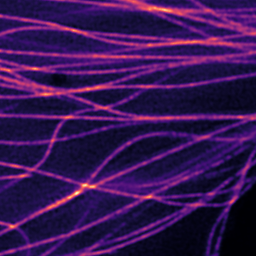
Label: Super-resolution Microtubules image